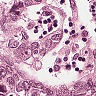
Metastatic tissue present: yes